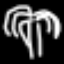
Label: palm tree